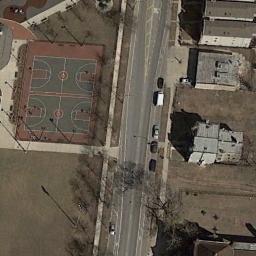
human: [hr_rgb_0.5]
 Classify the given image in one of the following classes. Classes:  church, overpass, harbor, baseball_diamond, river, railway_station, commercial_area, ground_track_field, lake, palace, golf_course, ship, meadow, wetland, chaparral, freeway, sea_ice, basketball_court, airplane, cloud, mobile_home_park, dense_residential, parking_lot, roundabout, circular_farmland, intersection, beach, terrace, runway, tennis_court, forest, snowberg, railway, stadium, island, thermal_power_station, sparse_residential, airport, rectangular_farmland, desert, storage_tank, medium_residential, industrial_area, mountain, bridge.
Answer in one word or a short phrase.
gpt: basketball_court